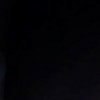
Label: space